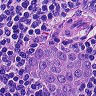
Metastatic tissue present: yes